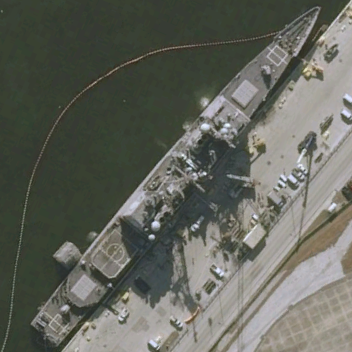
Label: cruiser